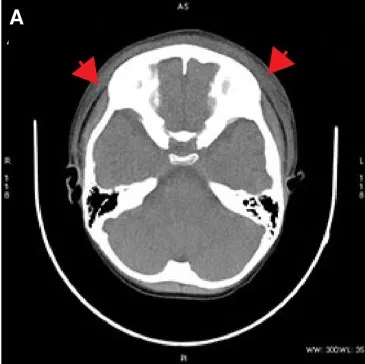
Representative radiographs. (A,B) CT images demonstrating scalp abscess on DAO 14.
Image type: radiology (ct)